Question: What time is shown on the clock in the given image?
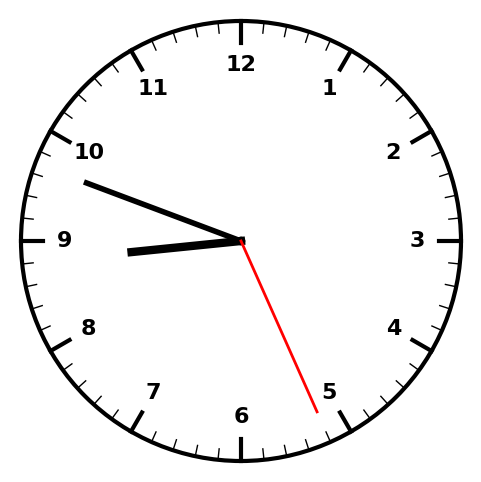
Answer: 08:48:26